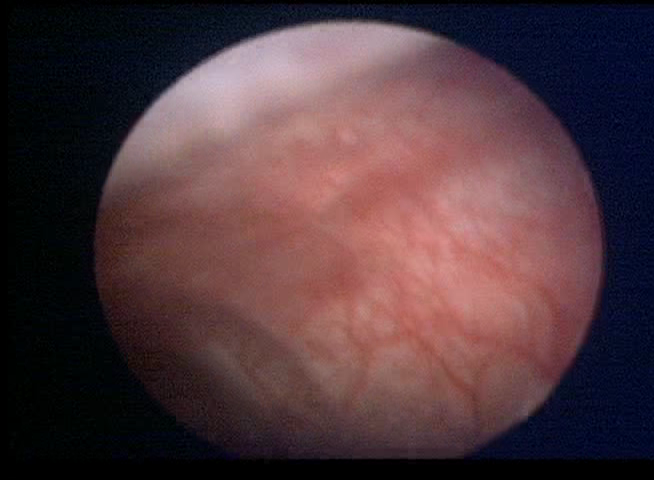
Modality: WLC
Class: Normal mucosa
Bladder cancer association: No